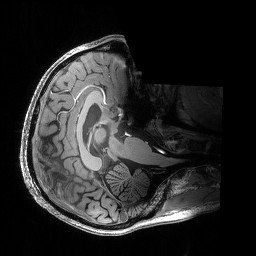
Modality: T1w
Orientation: axial